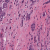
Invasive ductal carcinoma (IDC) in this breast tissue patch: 1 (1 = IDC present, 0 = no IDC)